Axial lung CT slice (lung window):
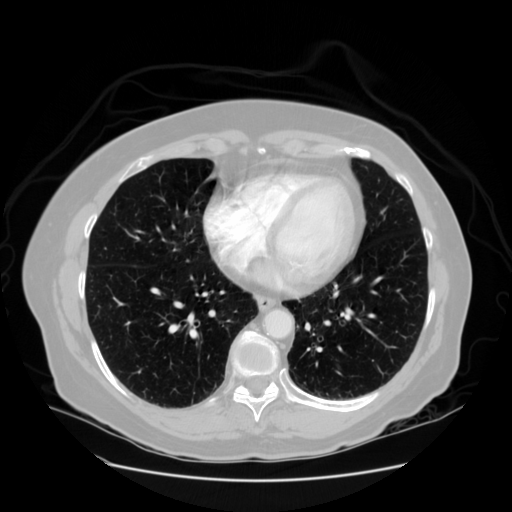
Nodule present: no